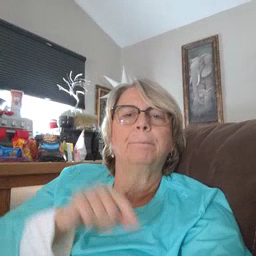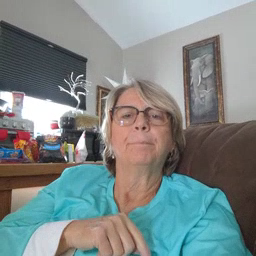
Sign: up